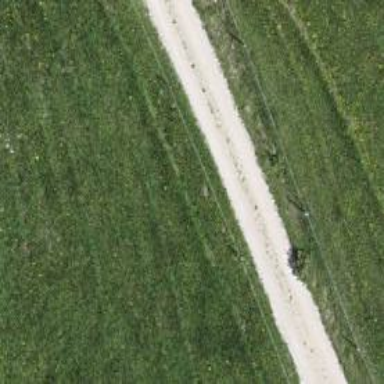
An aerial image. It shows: Unpaved track with grade2 surface.